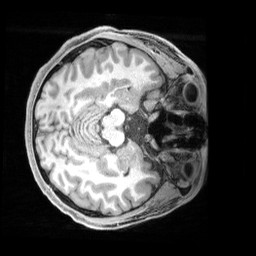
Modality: T1w
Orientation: axial
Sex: male
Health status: ill
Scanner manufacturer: siemens
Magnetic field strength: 3 T
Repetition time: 2.4 s
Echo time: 0.00201 s